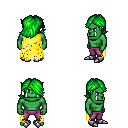
a pixel art fantasy rpg character, male body template, orc, green skin, yellow tattered cape, magenta pants, green swoop hairstyle, metal boots, four views (front, back, left, right), 2x2 character sprite sheet, small pixel art, hard edges, no anti-aliasing